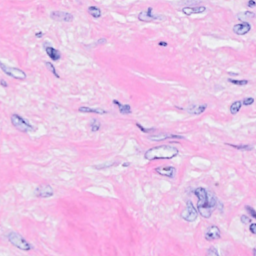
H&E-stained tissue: Breast